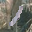
Label: 1